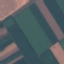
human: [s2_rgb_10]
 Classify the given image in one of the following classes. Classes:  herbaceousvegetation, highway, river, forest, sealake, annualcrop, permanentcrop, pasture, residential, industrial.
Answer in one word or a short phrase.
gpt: AnnualCrop